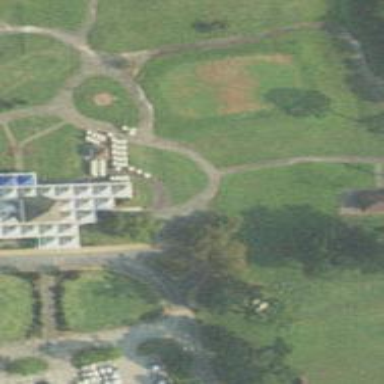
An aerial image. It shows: Path designated for golf carts.